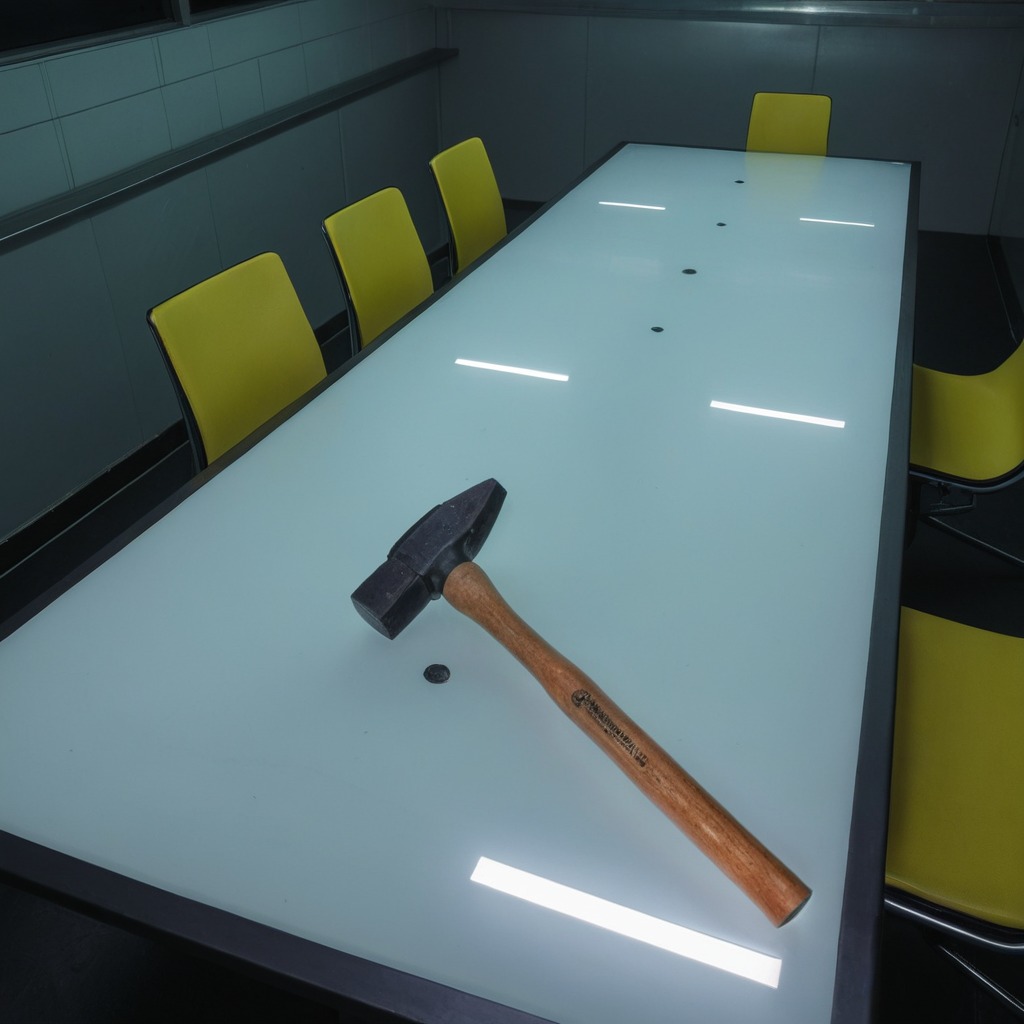
A hammer is lying on the table in a railway signal maintenance room.